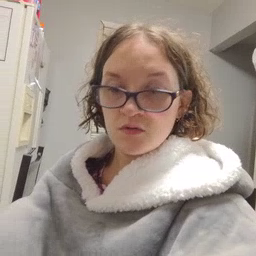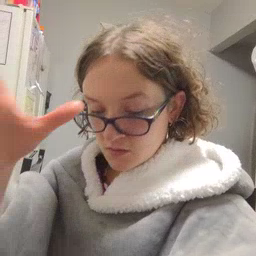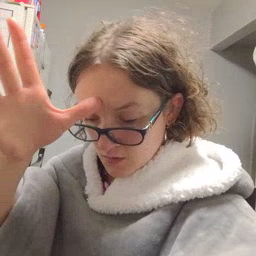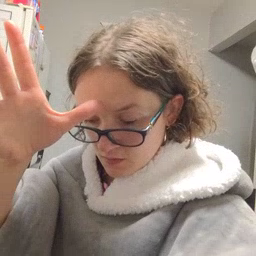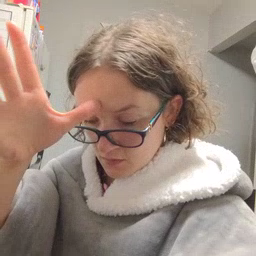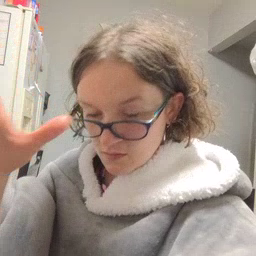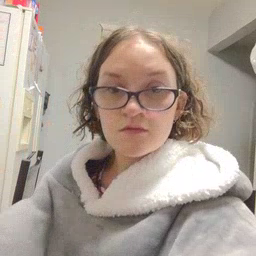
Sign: dad